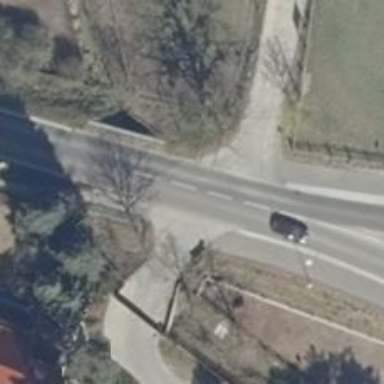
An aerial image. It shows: Secondary road with asphalt surface and lane markings.